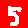
Digit: 5